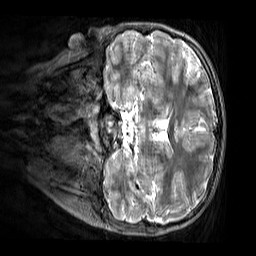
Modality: T2w
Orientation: coronal
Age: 11
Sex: male
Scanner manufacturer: siemens
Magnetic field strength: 3 T
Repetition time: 3.2 s
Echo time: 0.408 s